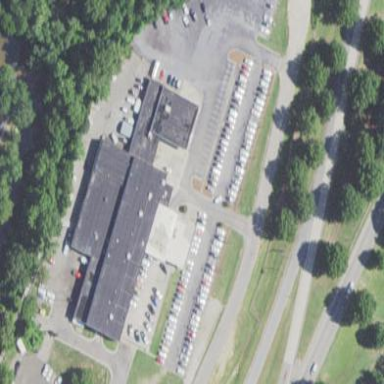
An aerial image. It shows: Commercial building housing car shop.